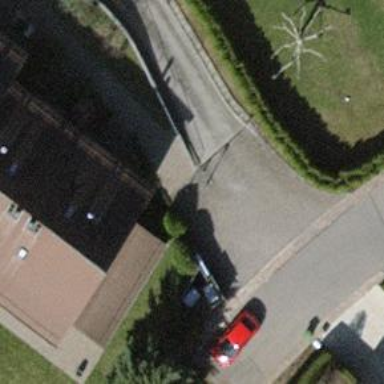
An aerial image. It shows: Bollard.